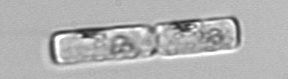
Label: Guinardia_delicatula